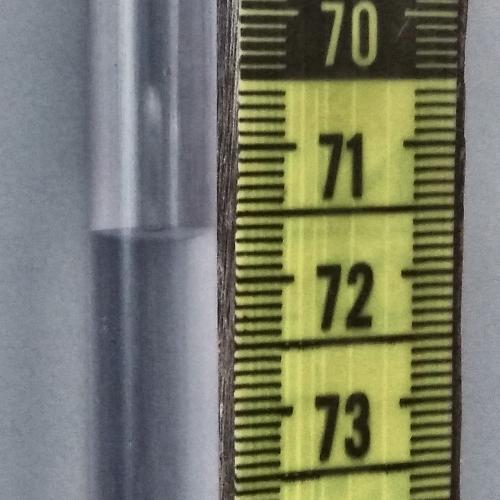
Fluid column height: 71.6 cm